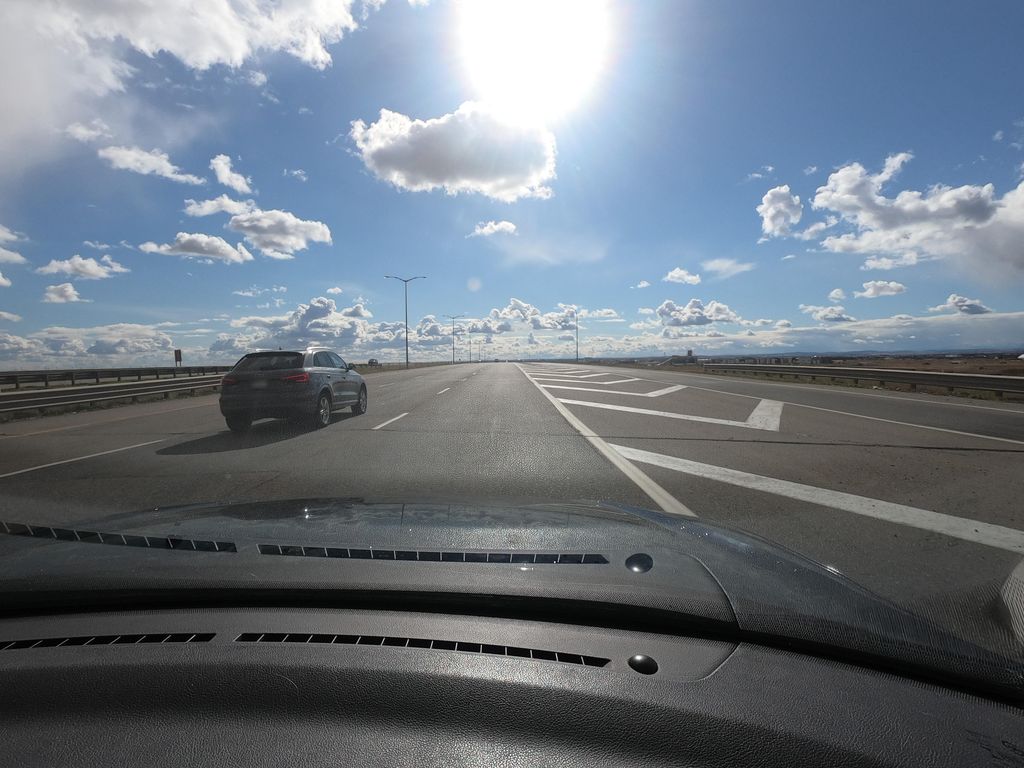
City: calgary